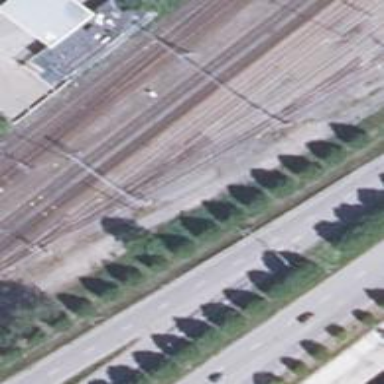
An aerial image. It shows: Rail yard with electrified contact lines for railway operations.